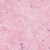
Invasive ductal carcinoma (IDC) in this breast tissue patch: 0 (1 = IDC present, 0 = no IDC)